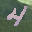
Label: 4